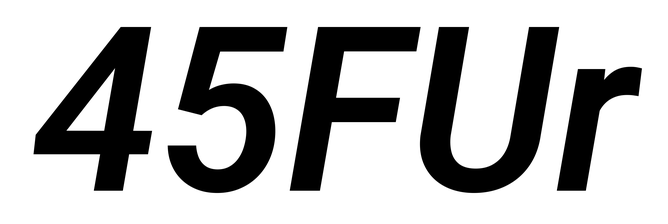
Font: Roboto-Italic_SemiBold_Italic